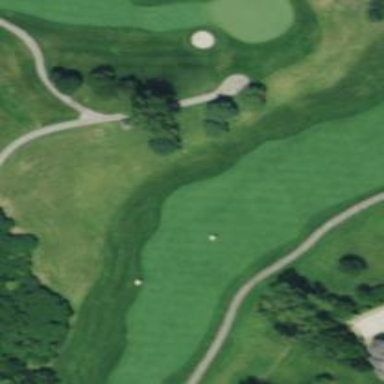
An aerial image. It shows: Golf hole.